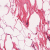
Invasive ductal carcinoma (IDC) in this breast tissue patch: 0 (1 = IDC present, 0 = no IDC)